Question: I am using the below code to paint vertical lines on a JavaFX Canvas. Somehow the final lines(last 10%) have lower opacity. I have not changed any options(Transform/Effect on gc). I am attaching a screenshot for reference, any idea?
'''
public class ChartPane extends StackPane {
Canvas canvas;
public ChartPane() {
setStyle("-fx-background-color: white;");
canvas = new Canvas(getWidth(), getHeight());
getChildren().add(canvas);
widthProperty().addListener(new ChangeListener<Number>() {
@Override
public void changed(ObservableValue<? extends Number> observable, Number oldValue, Number newValue) {
canvas.setWidth(newValue.intValue());
}
});
heightProperty().addListener(new ChangeListener<Number>() {
@Override
public void changed(ObservableValue<? extends Number> observable, Number oldValue, Number newValue) {
canvas.setHeight(newValue.intValue());
}
});
}
@Override
protected void layoutChildren() {
super.layoutChildren();
GraphicsContext gc = canvas.getGraphicsContext2D();
gc.save();
gc.clearRect(0, 0, getWidth(), getHeight());
System.out.println(getWidth() + ", " + getHeight());
// vertical lines
gc.setStroke(Color.BLUE);
gc.setLineWidth(0.1);
gc.beginPath();
for(int i = 0 ; i < getWidth() ; i+=30){
gc.moveTo(i, 0);
gc.lineTo(i, getHeight() - (getHeight()%30));
gc.stroke();
}
// horizontal lines
gc.beginPath();
gc.setStroke(Color.RED);
for(int i = 30 ; i < getHeight() ; i+=30){
gc.moveTo(30, i);
gc.lineTo(getWidth(), i);
gc.stroke();
}
//gc.restore();
}
}
'''

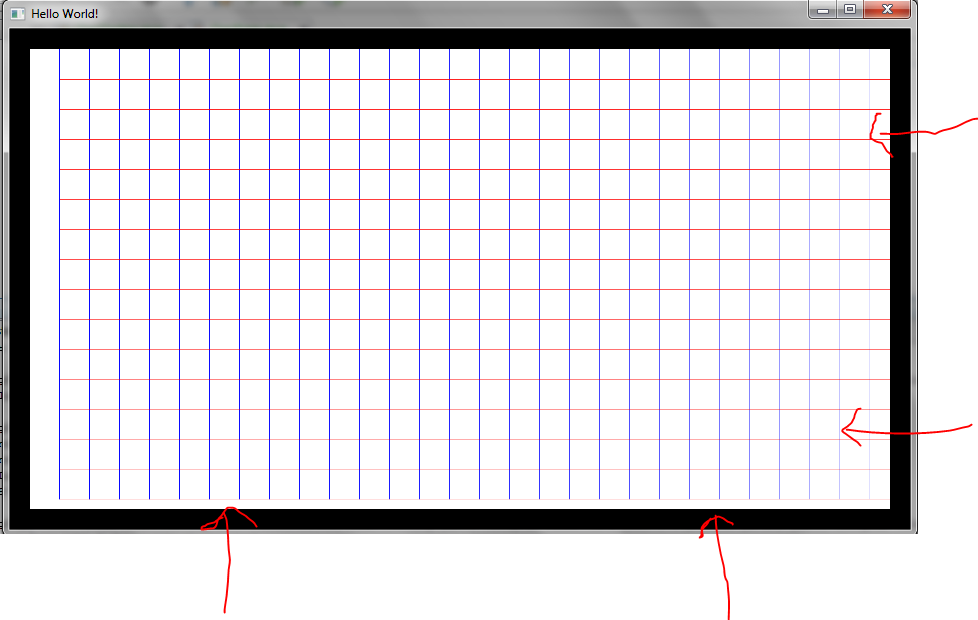
Answer: I have rewritten the code to 'strokeLine' and it seems to work:
'''
@Override
protected void layoutChildren() {
super.layoutChildren();
GraphicsContext gc = canvas.getGraphicsContext2D();
gc.clearRect(0, 0, getWidth(), getHeight());
// vertical lines
gc.setStroke(Color.BLUE);
for(int i = 0 ; i < getWidth() ; i+=30){
gc.strokeLine(i, 0, i, getHeight() - (getHeight()%30));
}
// horizontal lines
gc.setStroke(Color.RED);
for(int i = 30 ; i < getHeight() ; i+=30){
gc.strokeLine(30, i, getWidth(), i);
}
}
'''
Fyi, I have written a resizable Grid using a Canvas: <URL>
---
I copied from my linked example to draw with Sharp lines and to show where to edit the line width:
'''
@Override
protected void layoutChildren() {
super.layoutChildren();
final int top = (int) snappedTopInset();
final int right = (int) snappedRightInset();
final int bottom = (int) snappedBottomInset();
final int left = (int) snappedLeftInset();
final int width = (int) getWidth() - left - right;
final int height = (int) getHeight() - top - bottom;
final double spacing = 30;
GraphicsContext gc = canvas.getGraphicsContext2D();
gc.clearRect(0, 0, getWidth(), getHeight());
gc.setLineWidth(1); // change the line width
final int hLineCount = (int) Math.floor((height + 1) / spacing);
final int vLineCount = (int) Math.floor((width + 1) / spacing);
gc.setStroke(Color.RED);
for (int i = 0; i < hLineCount; i++) {
gc.strokeLine(0, snap((i + 1) * spacing), width, snap((i + 1) * spacing));
}
gc.setStroke(Color.BLUE);
for (int i = 0; i < vLineCount; i++) {
gc.strokeLine(snap((i + 1) * spacing), 0, snap((i + 1) * spacing), height);
}
}
private double snap(double y) {
return ((int) y) + 0.5;
}
'''